Field crop: maize
Growth stage: 2
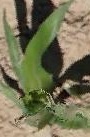
Species: maize